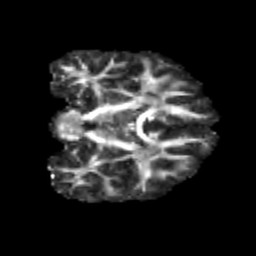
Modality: FA
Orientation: coronal
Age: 11
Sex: male
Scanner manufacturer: siemens
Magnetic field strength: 3 T
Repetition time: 3.8 s
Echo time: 0.07 s